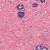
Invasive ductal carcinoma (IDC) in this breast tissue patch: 0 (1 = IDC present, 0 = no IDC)